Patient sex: F
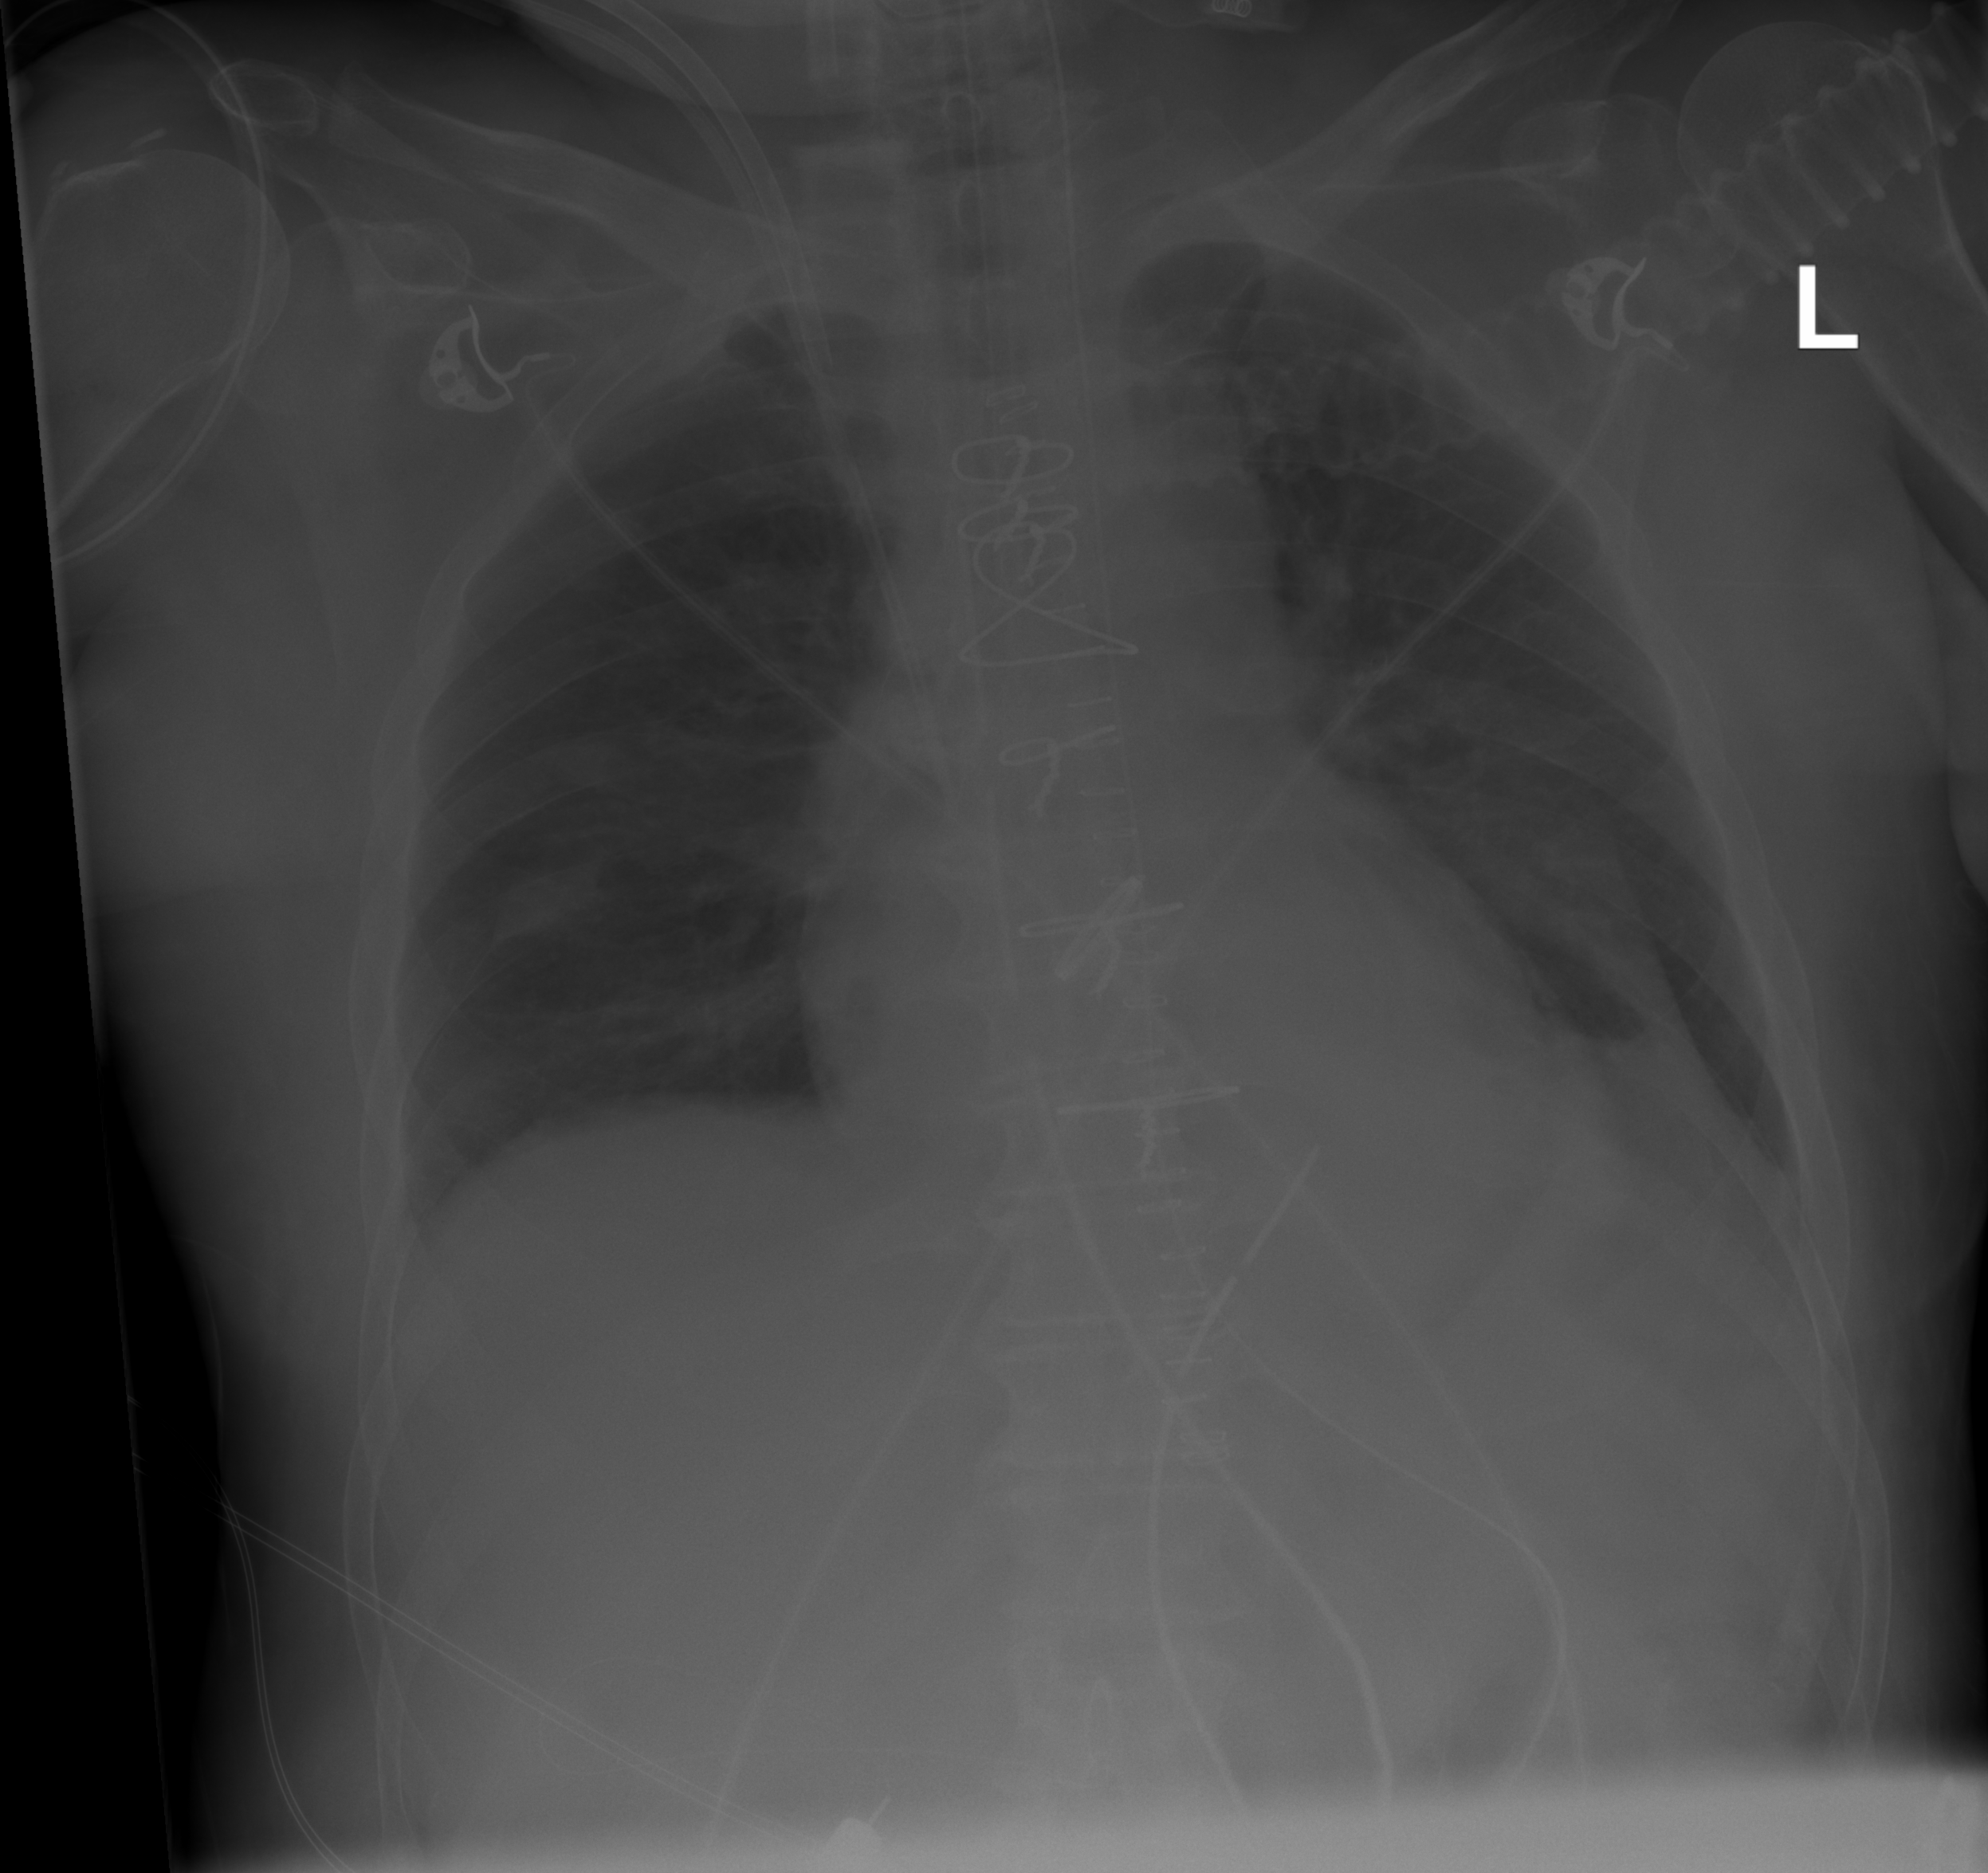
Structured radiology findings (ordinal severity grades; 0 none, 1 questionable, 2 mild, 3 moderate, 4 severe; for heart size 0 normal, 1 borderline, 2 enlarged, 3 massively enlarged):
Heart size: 1
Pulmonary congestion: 0
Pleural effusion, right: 0
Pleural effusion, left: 1
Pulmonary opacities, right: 0
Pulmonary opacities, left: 0
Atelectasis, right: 1
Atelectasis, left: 3